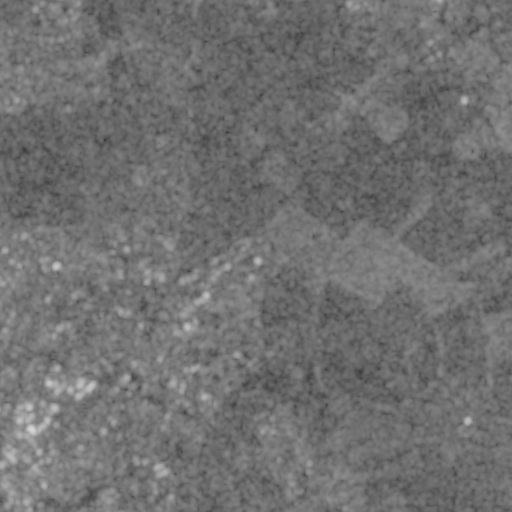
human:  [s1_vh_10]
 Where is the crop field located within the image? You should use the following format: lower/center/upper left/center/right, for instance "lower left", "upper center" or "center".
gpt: The crop field is located in the lower right of the image.
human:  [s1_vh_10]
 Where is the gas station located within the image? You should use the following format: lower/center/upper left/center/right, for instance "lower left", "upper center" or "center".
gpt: The gas station is located in the center of the image.
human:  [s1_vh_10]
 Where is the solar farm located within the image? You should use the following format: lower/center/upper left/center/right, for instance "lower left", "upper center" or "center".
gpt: The solar farm is located in the upper left of the image.
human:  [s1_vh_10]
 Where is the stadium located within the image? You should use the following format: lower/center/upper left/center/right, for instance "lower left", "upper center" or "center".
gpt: The stadium is located in the lower center of the image.
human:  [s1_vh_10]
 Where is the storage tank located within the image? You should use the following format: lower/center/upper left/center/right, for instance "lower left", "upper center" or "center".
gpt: The storage tank is located in the center left of the image.
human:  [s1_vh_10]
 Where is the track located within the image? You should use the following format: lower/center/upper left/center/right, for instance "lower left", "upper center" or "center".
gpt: The track is located in the lower left of the image.
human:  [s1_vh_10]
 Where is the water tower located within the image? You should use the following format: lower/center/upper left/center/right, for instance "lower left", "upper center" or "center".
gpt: The water tower is located in the lower center of the image.
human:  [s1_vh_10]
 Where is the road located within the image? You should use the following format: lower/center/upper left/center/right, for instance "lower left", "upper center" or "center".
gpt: There is no road in the image.

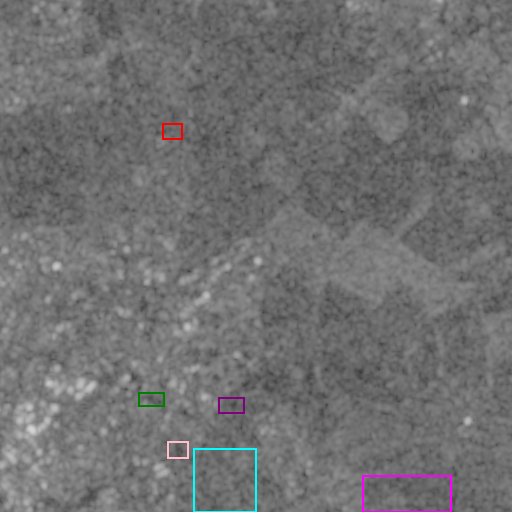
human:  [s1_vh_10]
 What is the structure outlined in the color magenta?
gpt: The structure outlined in magenta is a crop field.
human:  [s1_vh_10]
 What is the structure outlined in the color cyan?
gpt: The structure outlined in cyan is a park.
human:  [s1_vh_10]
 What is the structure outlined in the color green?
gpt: The structure outlined in green is a parking lot.
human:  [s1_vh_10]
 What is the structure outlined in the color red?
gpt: The structure outlined in red is a solar farm.
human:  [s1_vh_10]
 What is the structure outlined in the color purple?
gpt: The structure outlined in purple is a stadium.
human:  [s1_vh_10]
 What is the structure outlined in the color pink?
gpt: The structure outlined in pink is a track.
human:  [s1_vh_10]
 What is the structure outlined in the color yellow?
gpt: There is no yellow outline.